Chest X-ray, PA view. Patient: 43 years old, sex F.
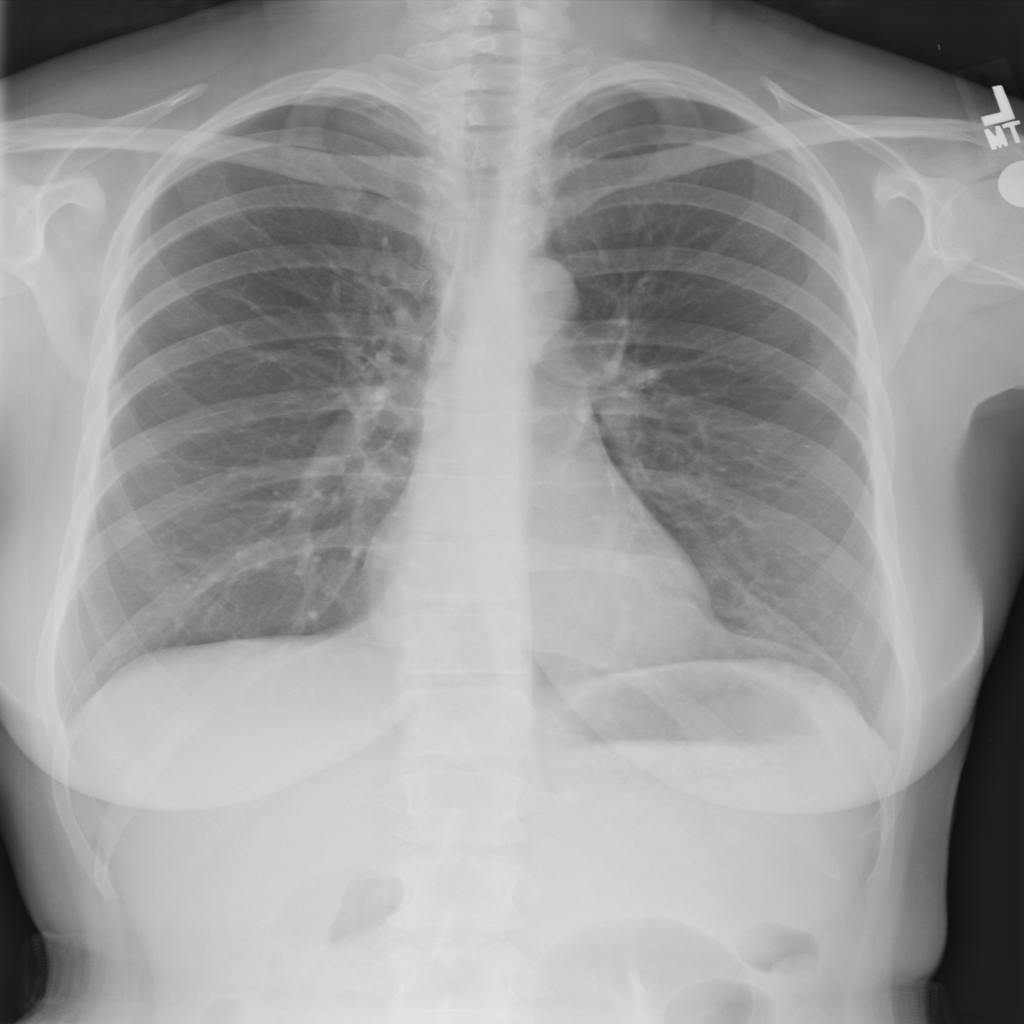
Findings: Nodule